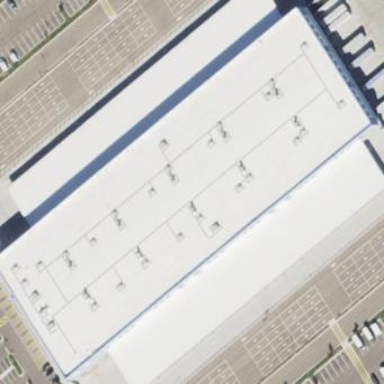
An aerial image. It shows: Warehouse that serves as post depot.